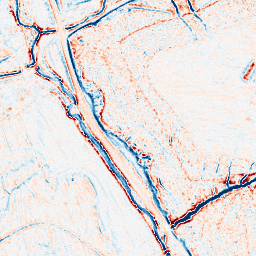
Category: edge_preserving
Decomposition family: bilateral
Decomposition parameters: d: 9
sigma_color: 25
sigma_space: 25
Upsampling method: quartic
Upsampling parameters: scale: 8
Upsampling scale: 8